Interaction volume radius: 5 \u00c5
Interaction volume height: 40 \u00c5
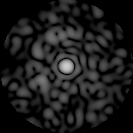
Disorder parameter: 0.8261